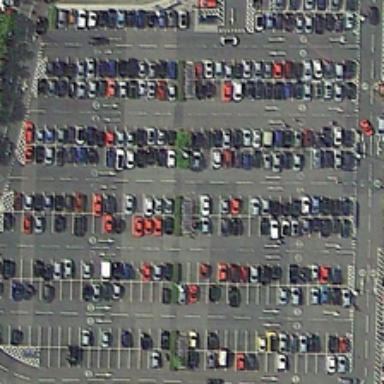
Many cars are orderly in a parking lot near several green trees .